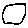
Label: circle